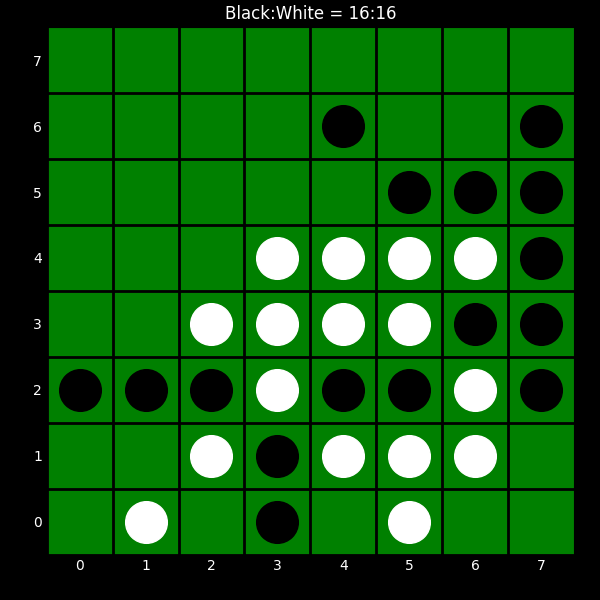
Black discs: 16
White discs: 16